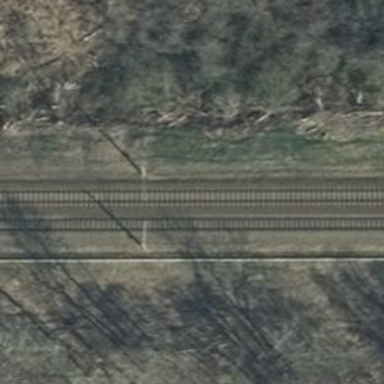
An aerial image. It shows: Railway milestone with catenary mast.